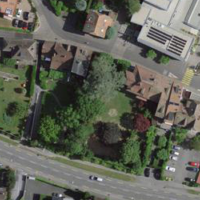
EUNIS habitat code: 53
Species observed at this site:
Senecio vulgaris